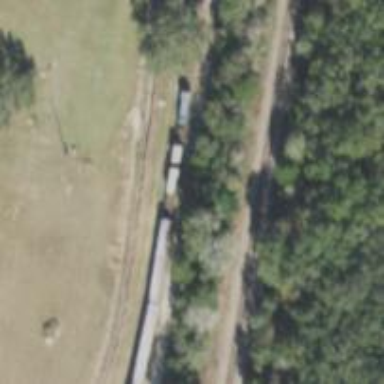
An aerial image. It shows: Historical railway car.